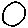
Label: circle